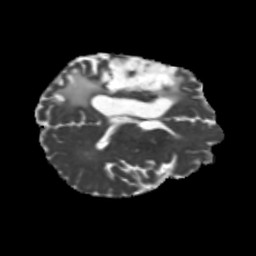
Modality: MD
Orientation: axial
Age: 46
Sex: male
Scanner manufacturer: siemens
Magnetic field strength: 3 T
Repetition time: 5.25 s
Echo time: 0.08 s